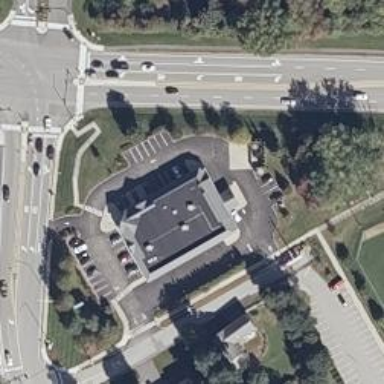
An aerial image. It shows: Pharmacy building providing healthcare services.